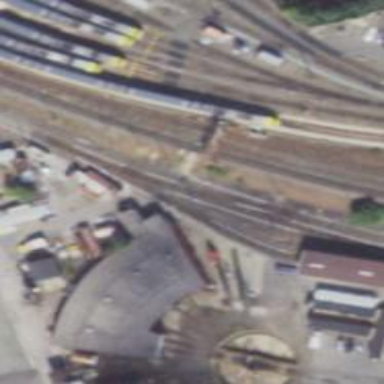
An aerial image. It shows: Railway crossing.